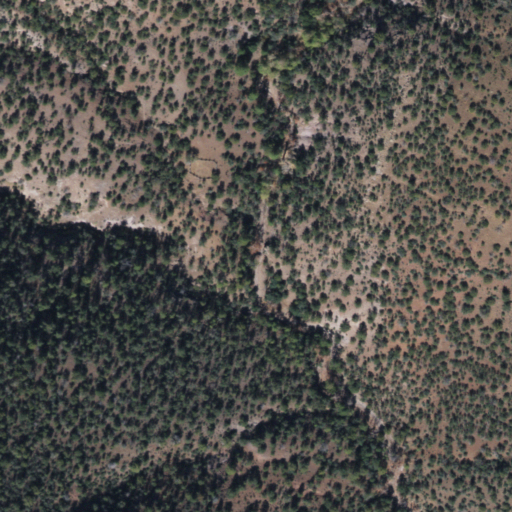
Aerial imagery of valley in Arizona named Rattlesnake Canyon containing evergreen forest and shrub